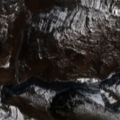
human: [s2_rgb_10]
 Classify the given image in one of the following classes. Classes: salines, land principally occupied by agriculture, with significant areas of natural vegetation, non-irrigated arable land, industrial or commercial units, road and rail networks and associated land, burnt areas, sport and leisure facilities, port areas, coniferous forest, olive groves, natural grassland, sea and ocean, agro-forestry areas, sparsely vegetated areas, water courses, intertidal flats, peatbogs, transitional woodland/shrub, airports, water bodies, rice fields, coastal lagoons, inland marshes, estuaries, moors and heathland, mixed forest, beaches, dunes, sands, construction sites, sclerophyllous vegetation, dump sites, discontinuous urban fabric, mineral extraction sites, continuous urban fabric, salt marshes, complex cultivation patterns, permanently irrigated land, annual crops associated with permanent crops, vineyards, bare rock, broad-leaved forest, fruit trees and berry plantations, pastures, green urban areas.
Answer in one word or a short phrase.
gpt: complex cultivation patterns, land principally occupied by agriculture, with significant areas of natural vegetation, broad-leaved forest, natural grassland, transitional woodland/shrub